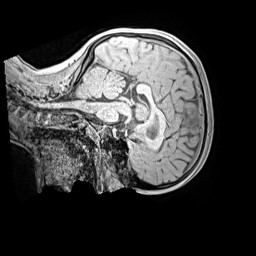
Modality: MP2RAGE
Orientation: sagittal
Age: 9
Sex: female
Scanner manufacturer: siemens
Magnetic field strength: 3 T
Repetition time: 4 s
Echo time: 0.00299 s